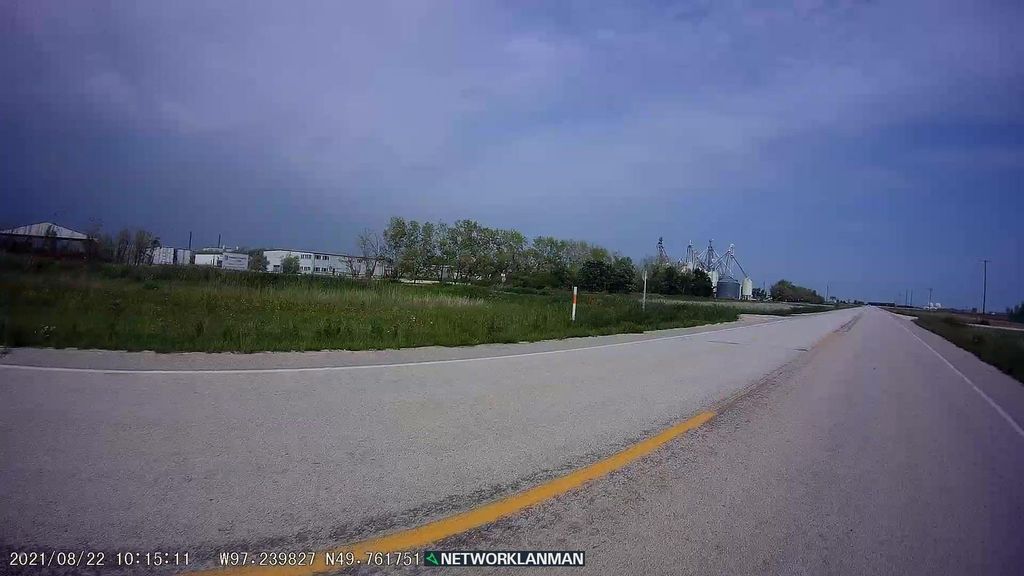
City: winnipeg